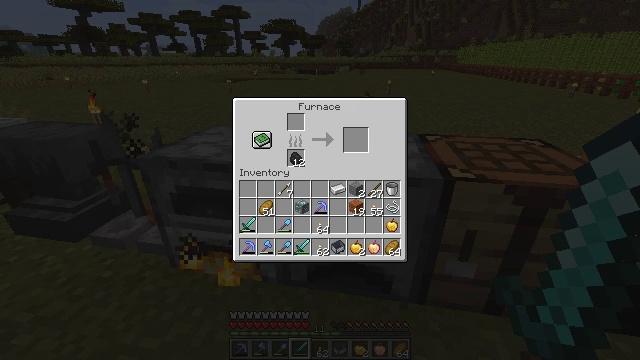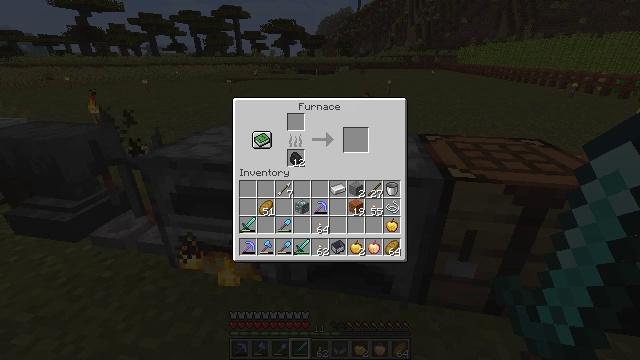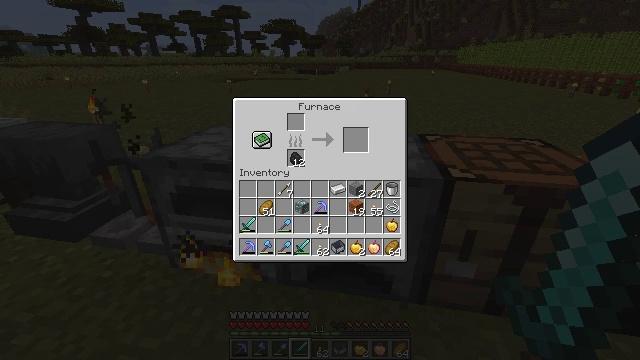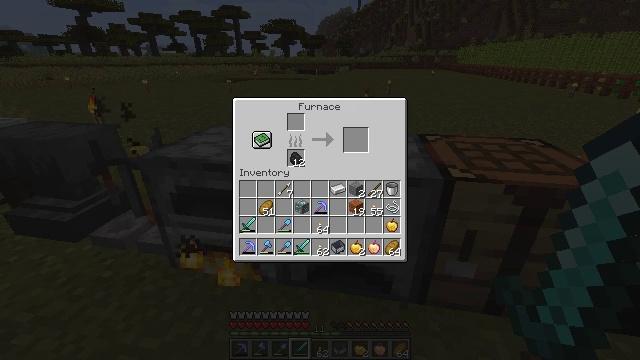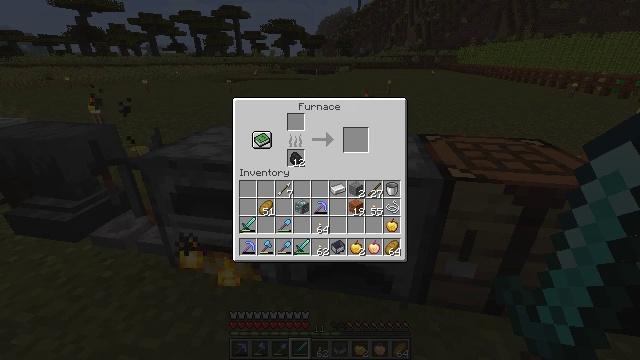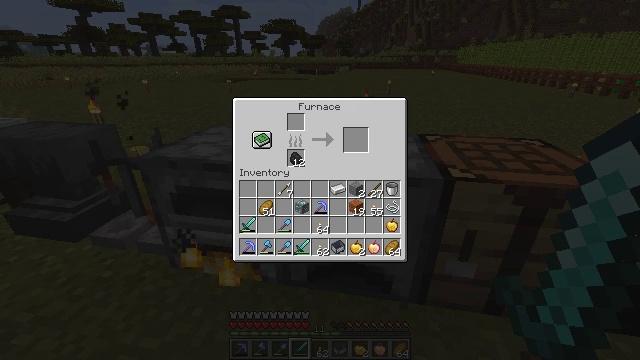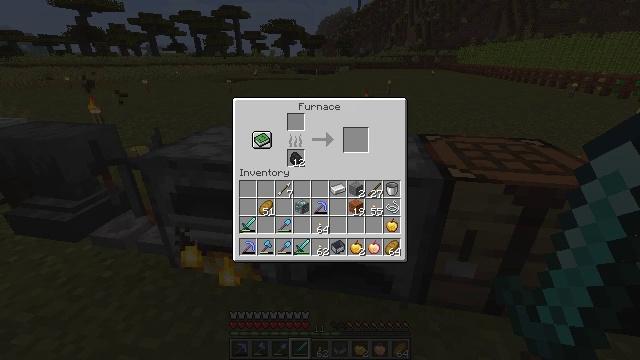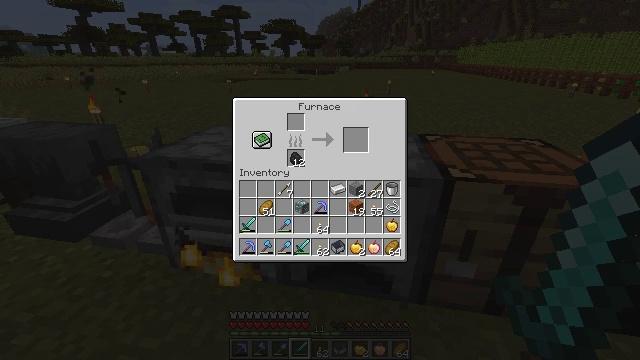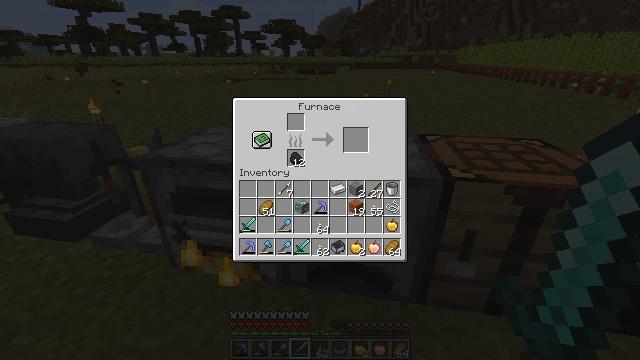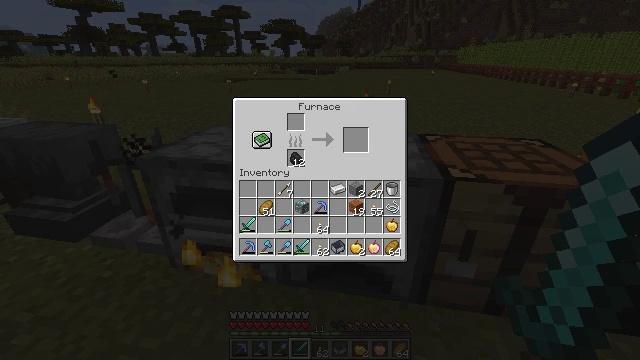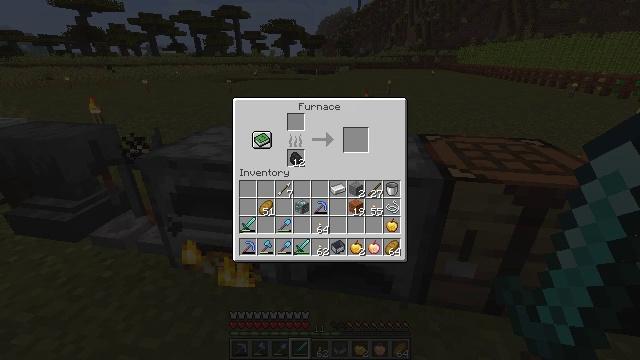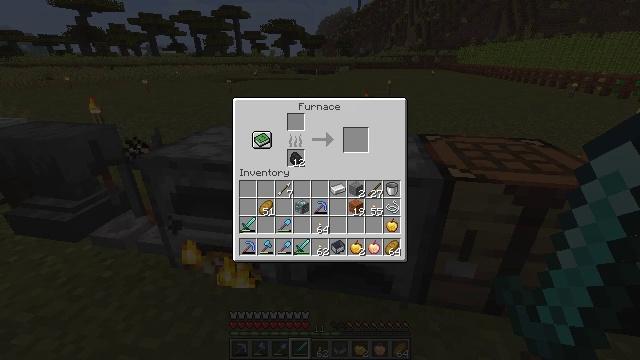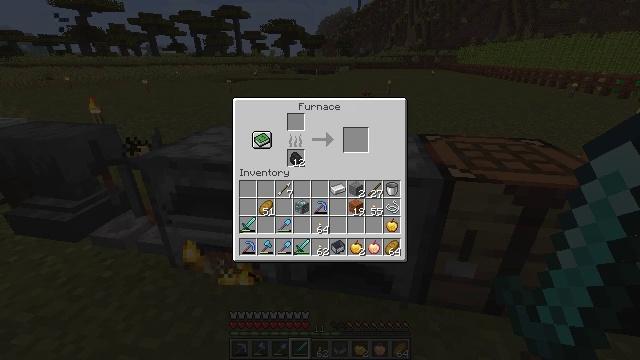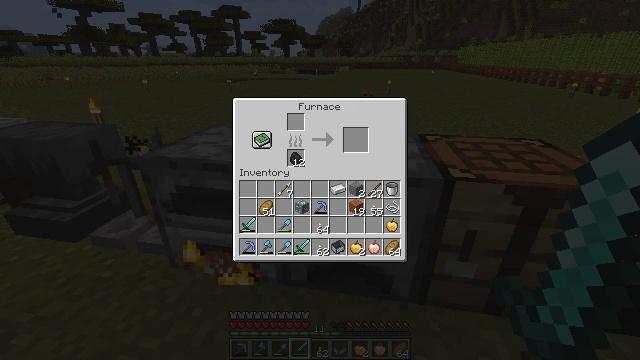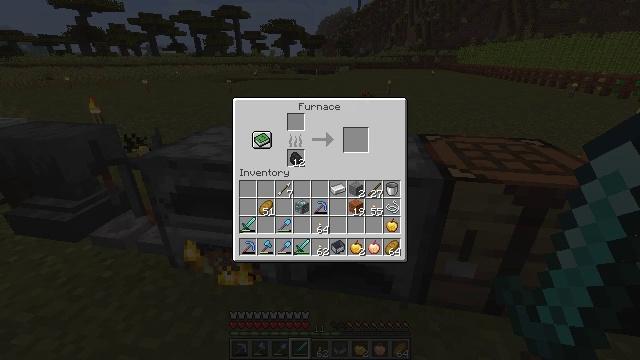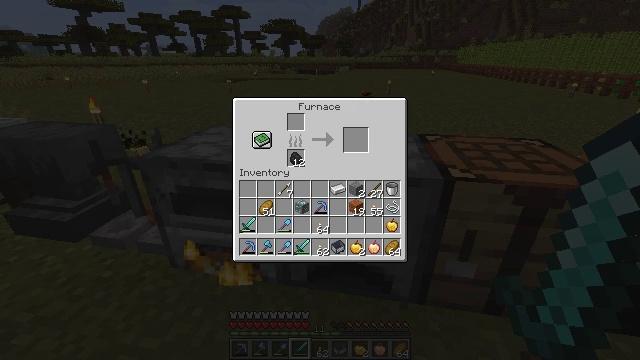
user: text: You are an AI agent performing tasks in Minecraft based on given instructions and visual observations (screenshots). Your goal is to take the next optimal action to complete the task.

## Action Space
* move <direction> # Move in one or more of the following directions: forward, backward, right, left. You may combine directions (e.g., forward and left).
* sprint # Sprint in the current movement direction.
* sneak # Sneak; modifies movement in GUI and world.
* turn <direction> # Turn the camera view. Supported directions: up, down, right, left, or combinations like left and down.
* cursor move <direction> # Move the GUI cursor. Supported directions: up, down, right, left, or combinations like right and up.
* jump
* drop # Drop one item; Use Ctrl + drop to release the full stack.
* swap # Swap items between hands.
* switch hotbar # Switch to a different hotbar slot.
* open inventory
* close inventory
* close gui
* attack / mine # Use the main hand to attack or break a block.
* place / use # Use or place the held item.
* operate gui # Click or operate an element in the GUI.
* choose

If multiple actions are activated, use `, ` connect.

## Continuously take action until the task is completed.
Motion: motion action
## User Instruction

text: Crafting the diamond involves the crafting table.
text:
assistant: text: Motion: no_op
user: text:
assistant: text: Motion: no_op
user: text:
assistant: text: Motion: no_op
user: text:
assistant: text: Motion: no_op
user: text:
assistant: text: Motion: no_op
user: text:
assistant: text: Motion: no_op
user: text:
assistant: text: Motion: no_op
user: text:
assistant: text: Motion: no_op
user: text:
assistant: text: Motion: no_op
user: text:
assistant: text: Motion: no_op
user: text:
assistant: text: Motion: no_op
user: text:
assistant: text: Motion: no_op
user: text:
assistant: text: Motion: no_op
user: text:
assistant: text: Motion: no_op
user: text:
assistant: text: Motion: no_op
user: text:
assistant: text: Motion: no_op
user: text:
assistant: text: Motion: no_op
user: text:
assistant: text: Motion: no_op
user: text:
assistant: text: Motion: no_op
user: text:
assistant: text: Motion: no_op
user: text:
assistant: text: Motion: no_op
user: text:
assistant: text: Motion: no_op
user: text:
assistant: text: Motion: no_op
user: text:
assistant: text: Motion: no_op
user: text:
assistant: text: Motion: no_op
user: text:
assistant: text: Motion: no_op
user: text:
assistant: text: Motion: no_op
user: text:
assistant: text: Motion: no_op
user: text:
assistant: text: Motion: no_op
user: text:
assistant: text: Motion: no_op